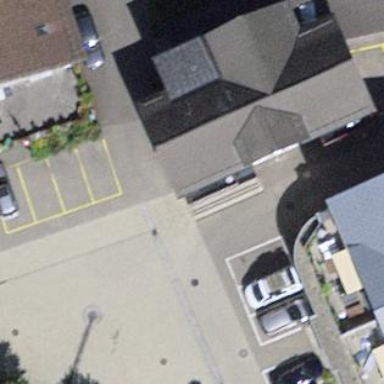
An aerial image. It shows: Image showing building with apartments.